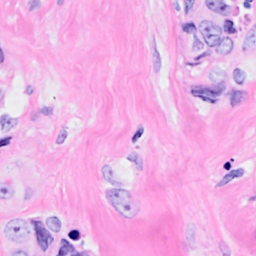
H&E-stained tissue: Breast